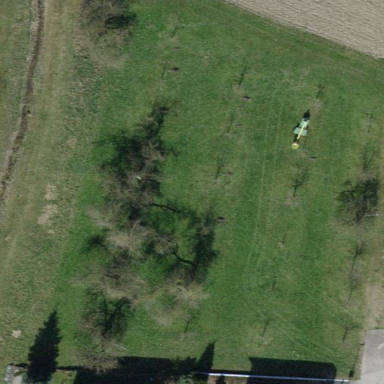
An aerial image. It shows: Orchard.